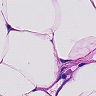
Metastatic tissue present: no